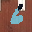
Label: 6